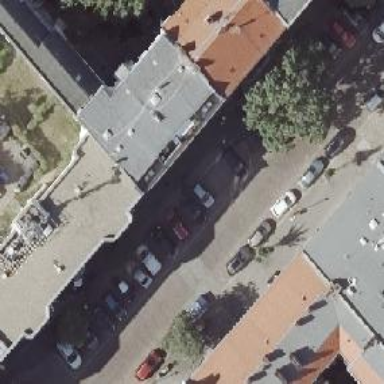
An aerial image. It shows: Social center.